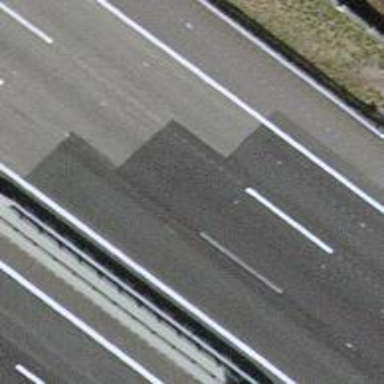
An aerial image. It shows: Bridge over motorway.